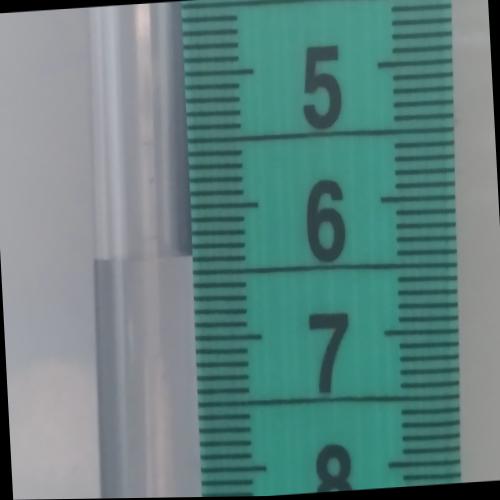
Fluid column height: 6.4 cm